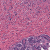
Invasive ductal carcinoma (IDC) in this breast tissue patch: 1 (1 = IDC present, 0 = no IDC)